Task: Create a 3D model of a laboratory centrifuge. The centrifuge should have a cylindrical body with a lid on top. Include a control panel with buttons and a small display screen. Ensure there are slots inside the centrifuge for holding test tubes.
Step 138:
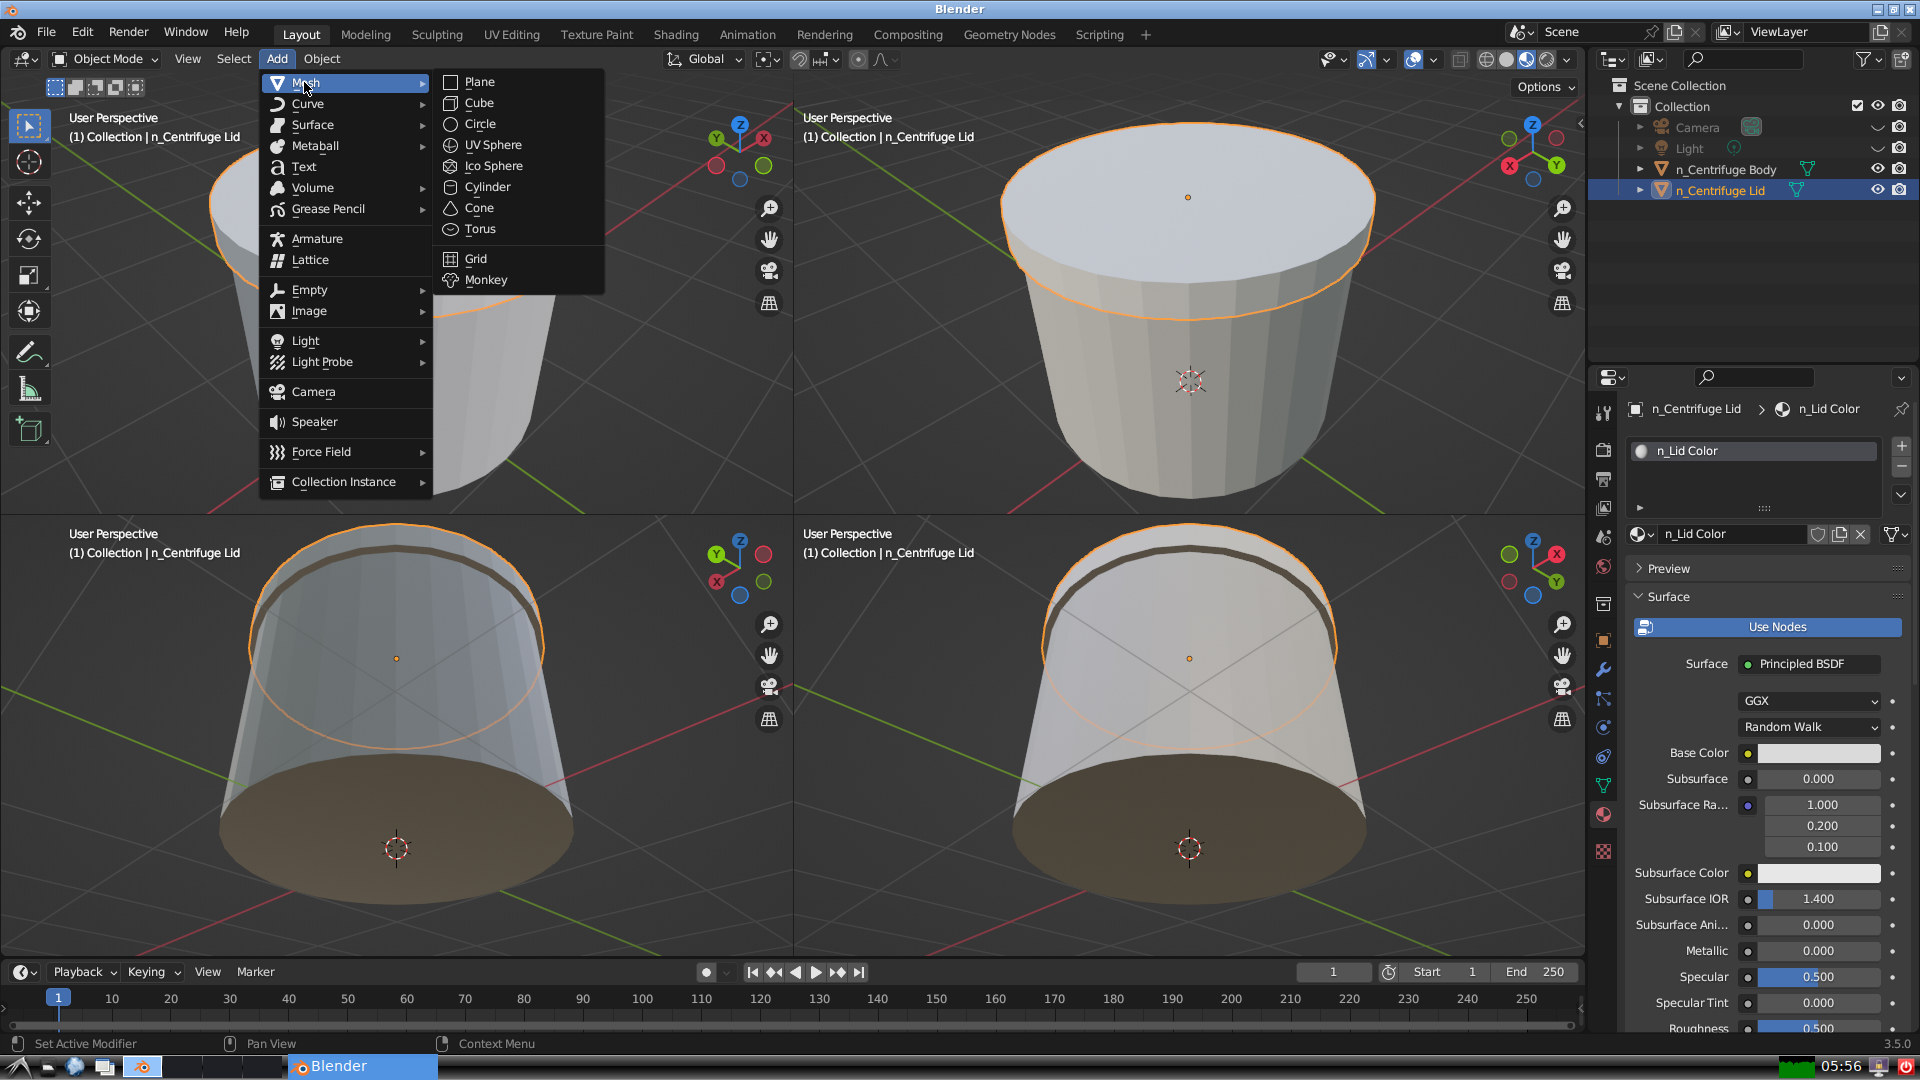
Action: {"mouse_move": [499, 101]}